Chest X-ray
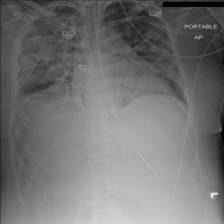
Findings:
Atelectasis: negative
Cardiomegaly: negative
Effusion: negative
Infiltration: positive
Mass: negative
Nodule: negative
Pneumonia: negative
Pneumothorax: negative
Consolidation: negative
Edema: negative
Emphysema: negative
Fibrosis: negative
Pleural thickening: negative
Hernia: negative